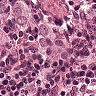
Metastatic tissue present: yes